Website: macys
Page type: customer-info-address
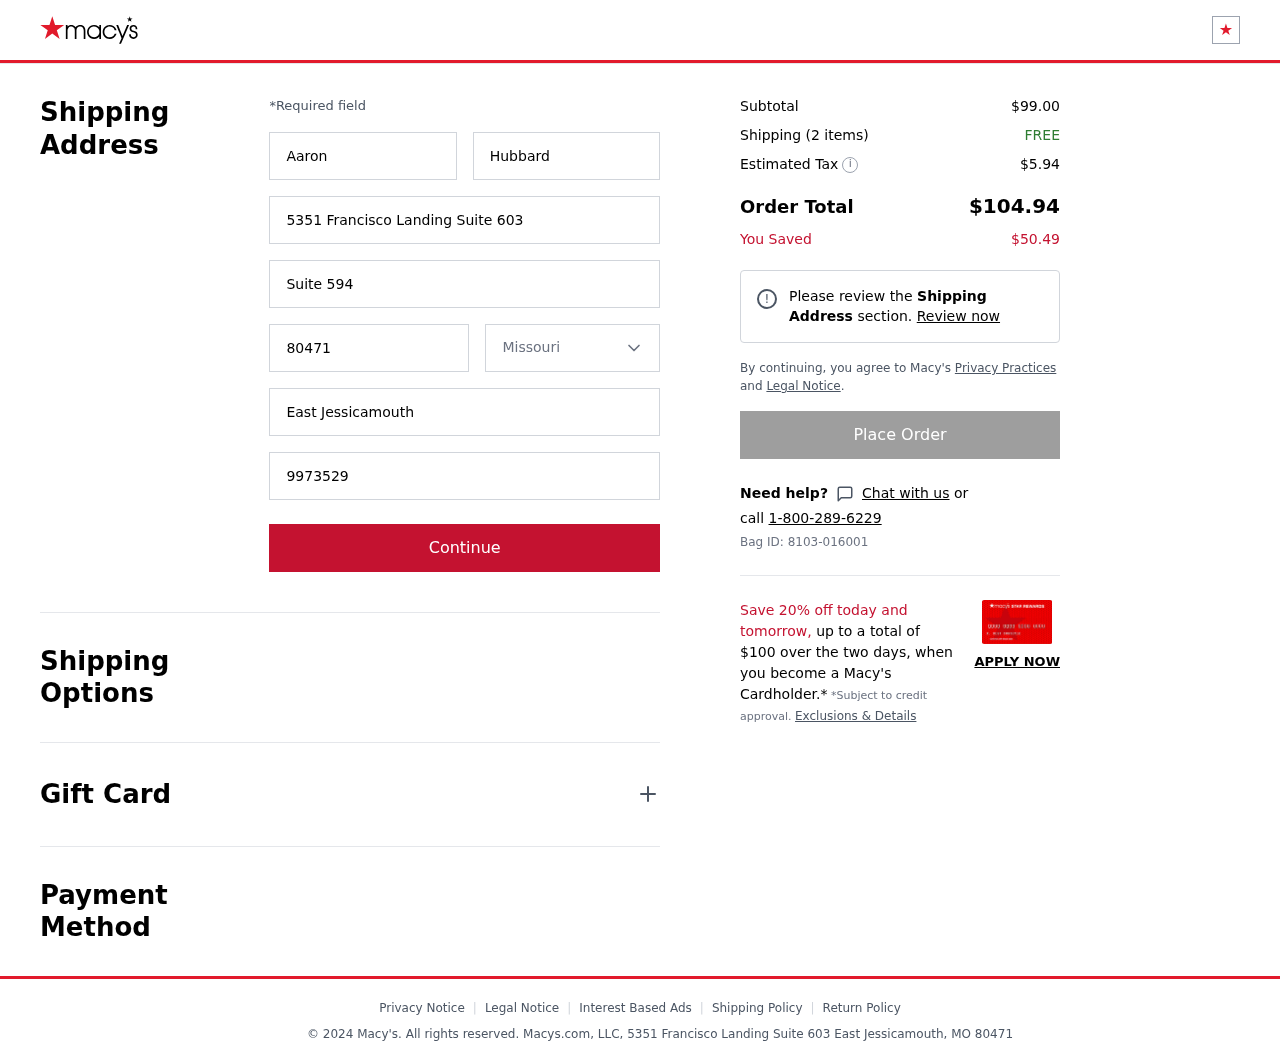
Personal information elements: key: PII_CITY
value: East Jessicamouth
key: PII_FIRSTNAME
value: Aaron
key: PII_LASTNAME
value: Hubbard
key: PII_PHONE
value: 9973529771
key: PII_POSTCODE
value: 80471
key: PII_STATE
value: Missouri
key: PII_STREET
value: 5351 Francisco Landing Suite 603
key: PII_STREET2
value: Suite 594
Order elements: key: ORDER_SUBTOTAL
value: $99.00
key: ORDER_NUM_ITEMS
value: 2
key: ORDER_SHIPPING_COST
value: FREE
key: ORDER_TAX
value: $5.94
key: ORDER_TOTAL
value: $104.94
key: ORDER_SAVINGS
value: $50.49
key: ORDER_BAG_ID
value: Bag ID: 8103-016001